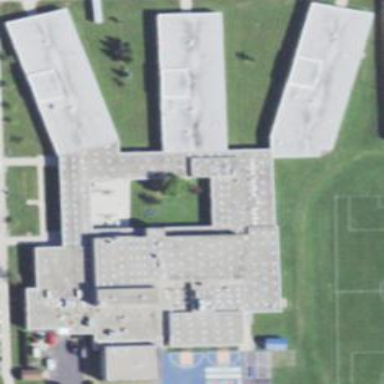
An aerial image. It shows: School building.